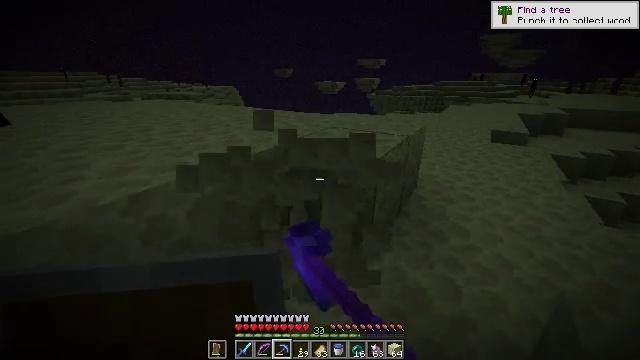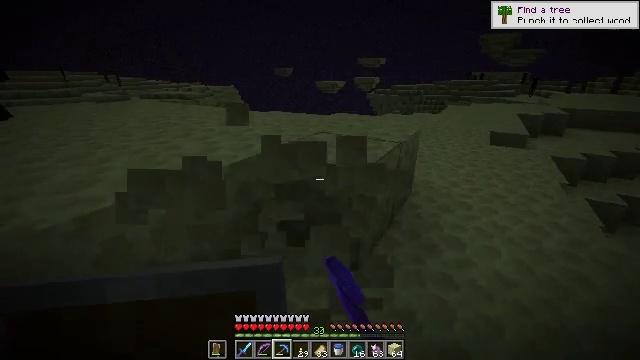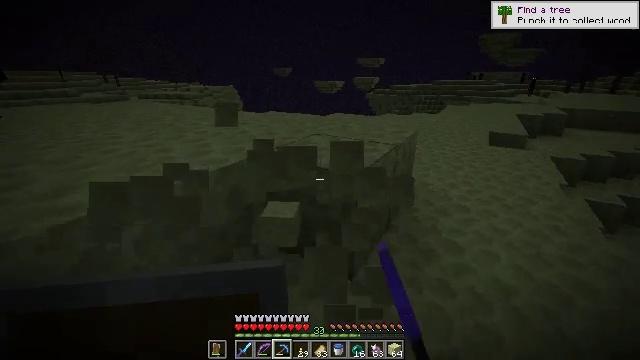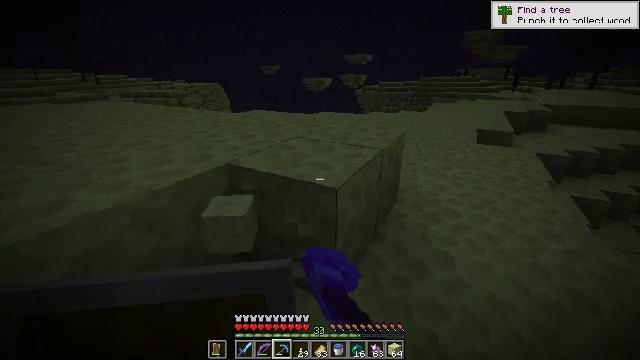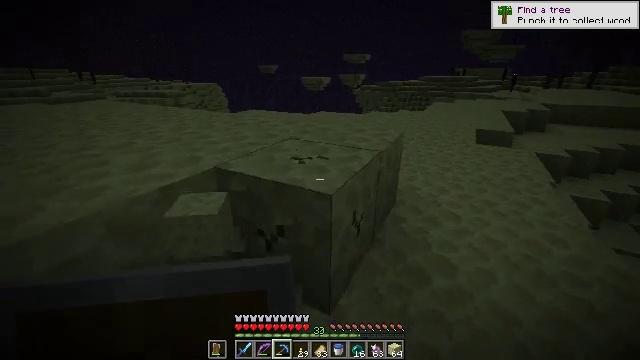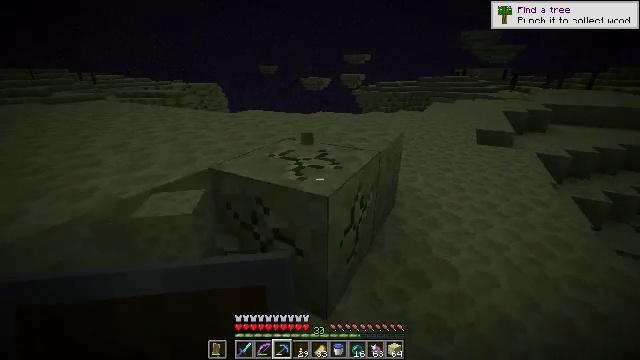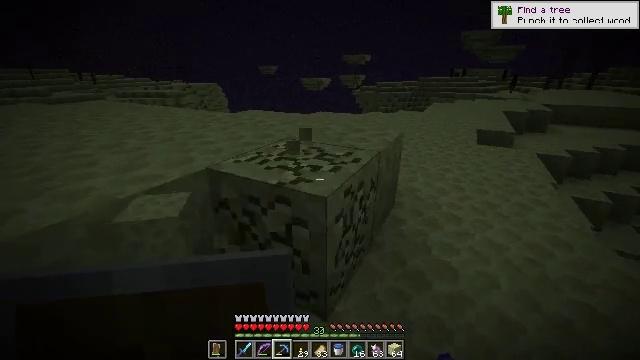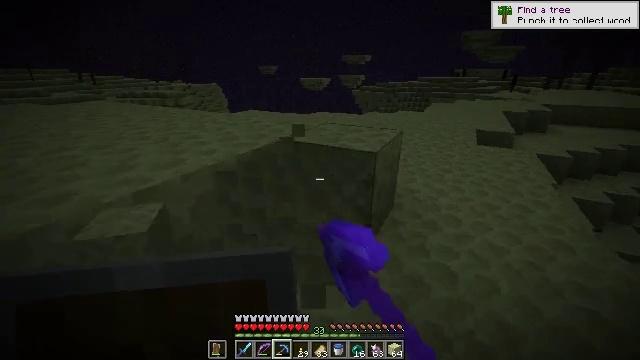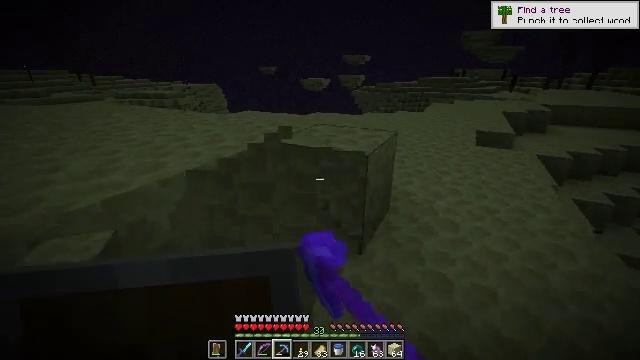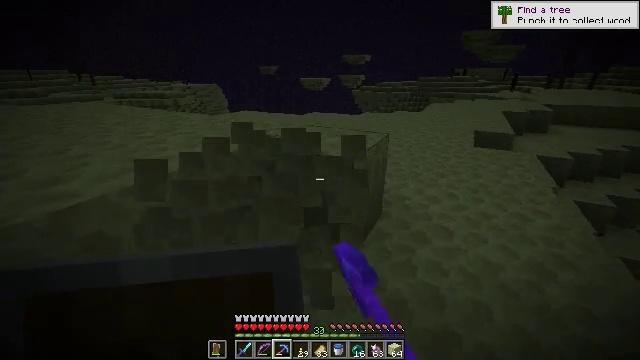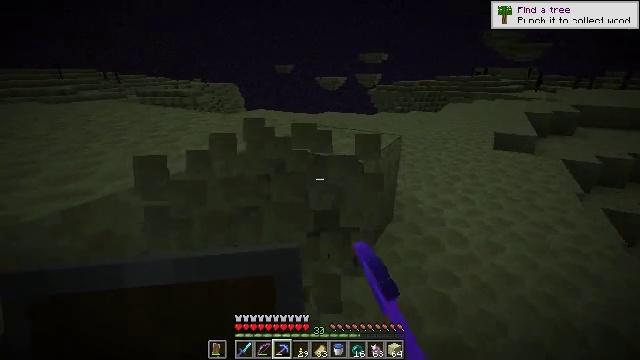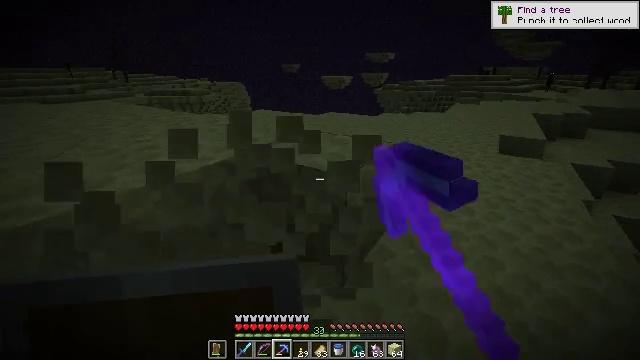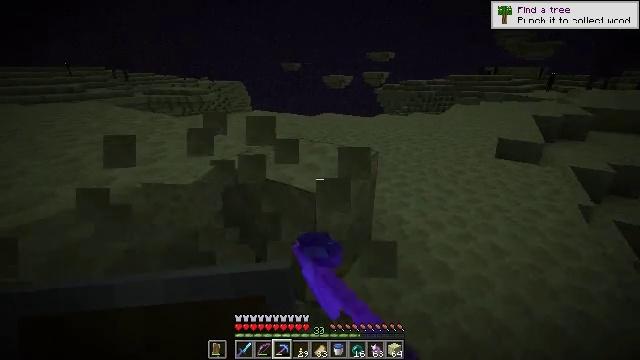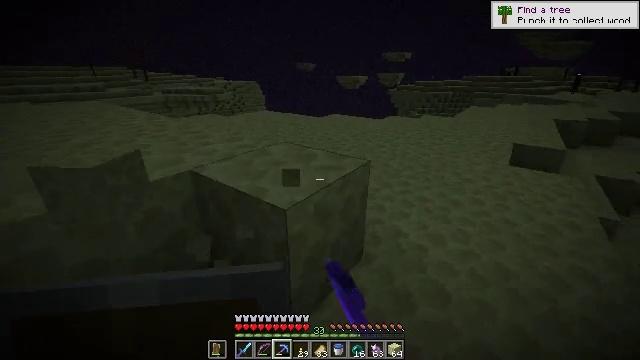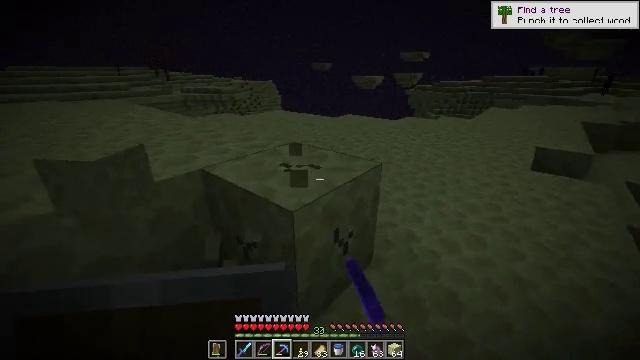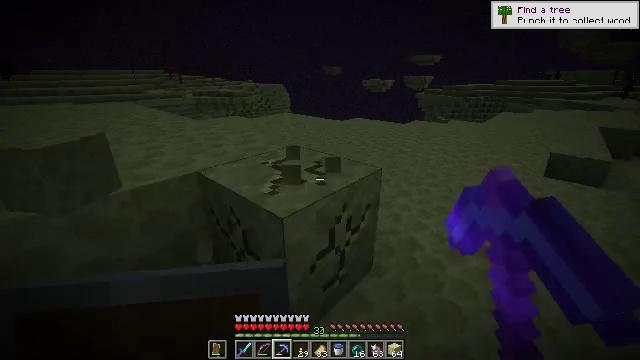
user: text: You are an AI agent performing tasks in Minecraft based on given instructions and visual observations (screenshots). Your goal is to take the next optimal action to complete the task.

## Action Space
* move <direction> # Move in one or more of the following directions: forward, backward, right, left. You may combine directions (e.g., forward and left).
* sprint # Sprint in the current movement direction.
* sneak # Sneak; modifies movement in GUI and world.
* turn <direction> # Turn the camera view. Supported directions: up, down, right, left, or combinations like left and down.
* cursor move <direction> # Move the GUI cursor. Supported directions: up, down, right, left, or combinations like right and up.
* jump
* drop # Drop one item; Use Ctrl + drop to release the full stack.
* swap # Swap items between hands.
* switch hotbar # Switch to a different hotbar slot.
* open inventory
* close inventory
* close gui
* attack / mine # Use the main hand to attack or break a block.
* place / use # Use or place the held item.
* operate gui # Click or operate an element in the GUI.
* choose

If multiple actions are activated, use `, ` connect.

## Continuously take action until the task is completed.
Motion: motion action
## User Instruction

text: Mine the end stone in the End dimension.
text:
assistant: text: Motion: move forward and move right, attack / mine
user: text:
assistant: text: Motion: move forward and move right, attack / mine
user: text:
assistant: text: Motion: move forward, turn right, attack / mine
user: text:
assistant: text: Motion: attack / mine
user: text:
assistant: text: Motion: attack / mine
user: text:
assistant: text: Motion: attack / mine
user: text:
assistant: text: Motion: move forward and move right, attack / mine
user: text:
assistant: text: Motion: move forward and move right, attack / mine
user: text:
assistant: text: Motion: move forward and move right, attack / mine
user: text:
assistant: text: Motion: move forward and move right, turn left, attack / mine
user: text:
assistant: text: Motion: move forward and move right, turn left, attack / mine
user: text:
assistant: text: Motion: move forward and move right, attack / mine
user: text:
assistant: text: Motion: move forward and move right, turn left, attack / mine
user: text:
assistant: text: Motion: turn left, attack / mine
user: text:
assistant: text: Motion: turn left, attack / mine
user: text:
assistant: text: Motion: turn left and up, attack / mine
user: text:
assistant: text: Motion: turn left, attack / mine
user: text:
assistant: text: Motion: turn left, attack / mine
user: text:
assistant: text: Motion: turn left and up, attack / mine
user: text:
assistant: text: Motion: turn left, attack / mine
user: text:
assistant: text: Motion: turn left, attack / mine
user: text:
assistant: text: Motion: turn left, attack / mine
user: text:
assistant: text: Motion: attack / mine
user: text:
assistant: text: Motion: attack / mine
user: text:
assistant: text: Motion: attack / mine
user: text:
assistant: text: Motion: attack / mine
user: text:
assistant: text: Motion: attack / mine
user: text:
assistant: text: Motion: attack / mine
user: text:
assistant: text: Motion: attack / mine
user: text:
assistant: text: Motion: attack / mine